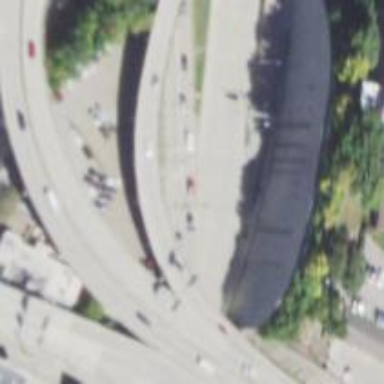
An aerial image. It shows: Trunk link highway.